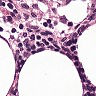
Metastatic tissue present: no